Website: walmart
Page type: billing-address
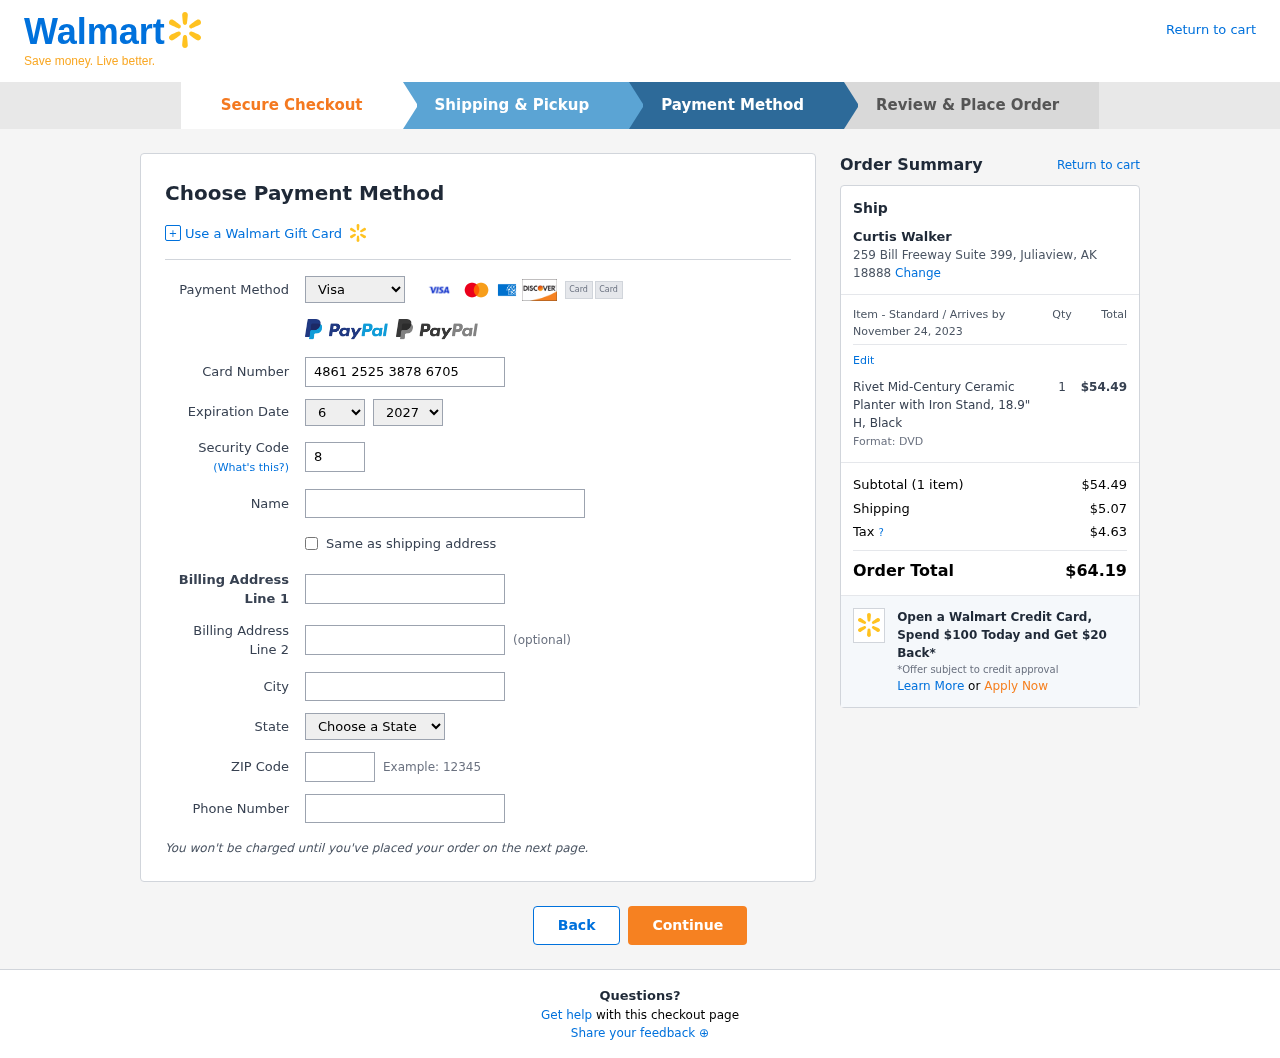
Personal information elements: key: PII_CARD_CVV
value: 878
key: PII_CARD_EXPIRY_MONTH
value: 06
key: PII_CARD_EXPIRY_YEAR
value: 27
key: PII_CARD_NUMBER
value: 4861 2525 3878 6705
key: PII_CARD_TYPE
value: Visa
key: PII_CITY
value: Juliaview
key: PII_CITY_STATE_ZIP
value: Juliaview, AK 18888
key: PII_FULLNAME
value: Curtis Walker
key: PII_PHONE
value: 7865529897
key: PII_POSTCODE
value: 18888
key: PII_STATE
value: Alaska
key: PII_STREET
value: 259 Bill Freeway Suite 399
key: PII_STREET2
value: Apt. 136
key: PII_FULLNAME2
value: Curtis Walker
Product elements: key: PRODUCT1_NAME
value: Rivet Mid-Century Ceramic Planter with Iron Stand, 18.9" H, Black
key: PRODUCT1_PRICE
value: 54.49
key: PRODUCT1_QUANTITY
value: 1
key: PRODUCT1_DESC
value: Format: DVD
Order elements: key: ORDER_DELIVERY_DATE
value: November 24, 2023
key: ORDER_NUM_ITEMS
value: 1
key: ORDER_SUBTOTAL
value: $54.49
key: ORDER_SHIPPING_COST
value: $5.07
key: ORDER_TAX
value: $4.63
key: ORDER_TOTAL
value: $64.19